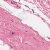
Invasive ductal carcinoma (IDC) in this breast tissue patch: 0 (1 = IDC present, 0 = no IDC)